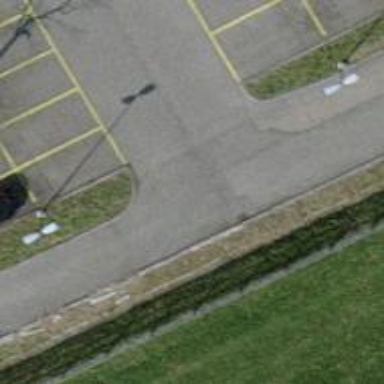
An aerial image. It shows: Parking aisle designated as service road.